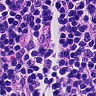
Metastatic tissue present: no